Question: I have a 'JFrame', and periodically I paint a PNG image on screen using 'paintComponent'. The image rotates following the mouse pointer.
When the image rotates the quality it's just terrible (in the photo).
The PNG is 20x10 pixels.

What to do?
'''
//Rotating System
backup = g2d.getTransform();
a = AffineTransform.getRotateInstance(Math.toRadians(turret.angle), turret.x, turret.y);
g2d.setTransform(a);
g2d.drawImage(turret.sprite, (int) turret.x - 6, (int) turret.y - 15, null);
g2d.setTransform(backup);
'''
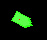
Answer: Not sure it will help but you can try changing some of the Graphics properties. For example:
'''
g2d.setRenderingHint(RenderingHints.KEY_ANTIALIASING, RenderingHints.VALUE_ANTIALIAS_ON);
'''